Question: From Microsoft Documentation, to get salesOrderLines, the following http request is needed:
'GET businesscentralPrefix/companies({id})/salesOrders({id})/salesOrderLines({salesOrderLineId})'
However, it assumes each json object has a unique GUID. But when I try to get Odata, the only thing close to a unique id I get back is "@odata.etag", and this does not allow me to access the salesOrderLines.

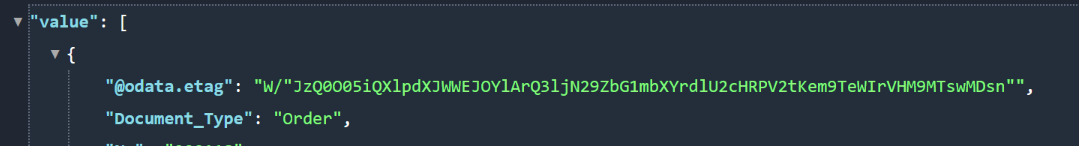
Answer: Use '/salesOrders?$expand=SalesOrderSalesLines'